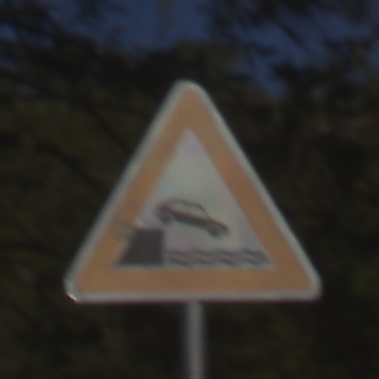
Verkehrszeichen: Ufer
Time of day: MorningAfternoon
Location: Outdoor (Nature)
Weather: Clear
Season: Winter
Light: Natural